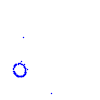
Particle: kaon